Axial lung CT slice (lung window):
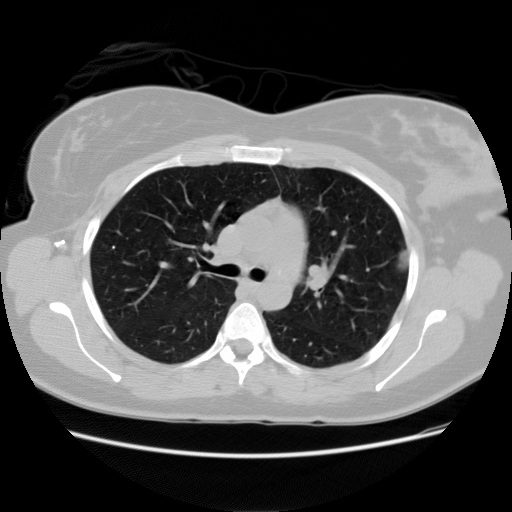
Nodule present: yes
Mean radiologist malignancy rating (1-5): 4.25